Question: In install4j, where in the installer configuration do I set the URLs that show under "support link" and "help link" in Windows' "Programs and Features" screen?

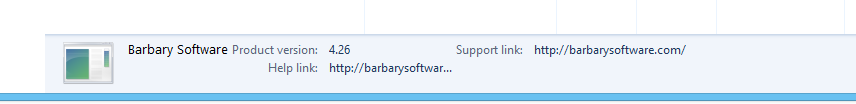
Answer: Both are taken from the publisher URL field in the general settings step. As of install4j 5.1.11, there's no separate field for the help link.